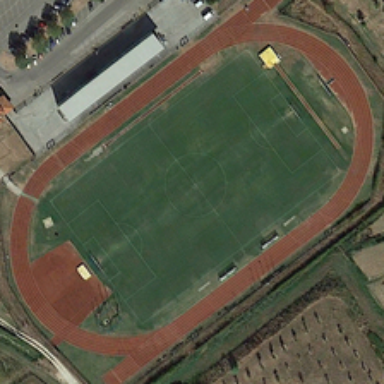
Many trees are planted around the playground .